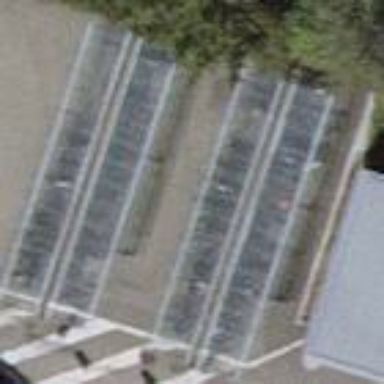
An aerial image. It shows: Building designated for bicycle parking.